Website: bh-photo
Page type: account-selection
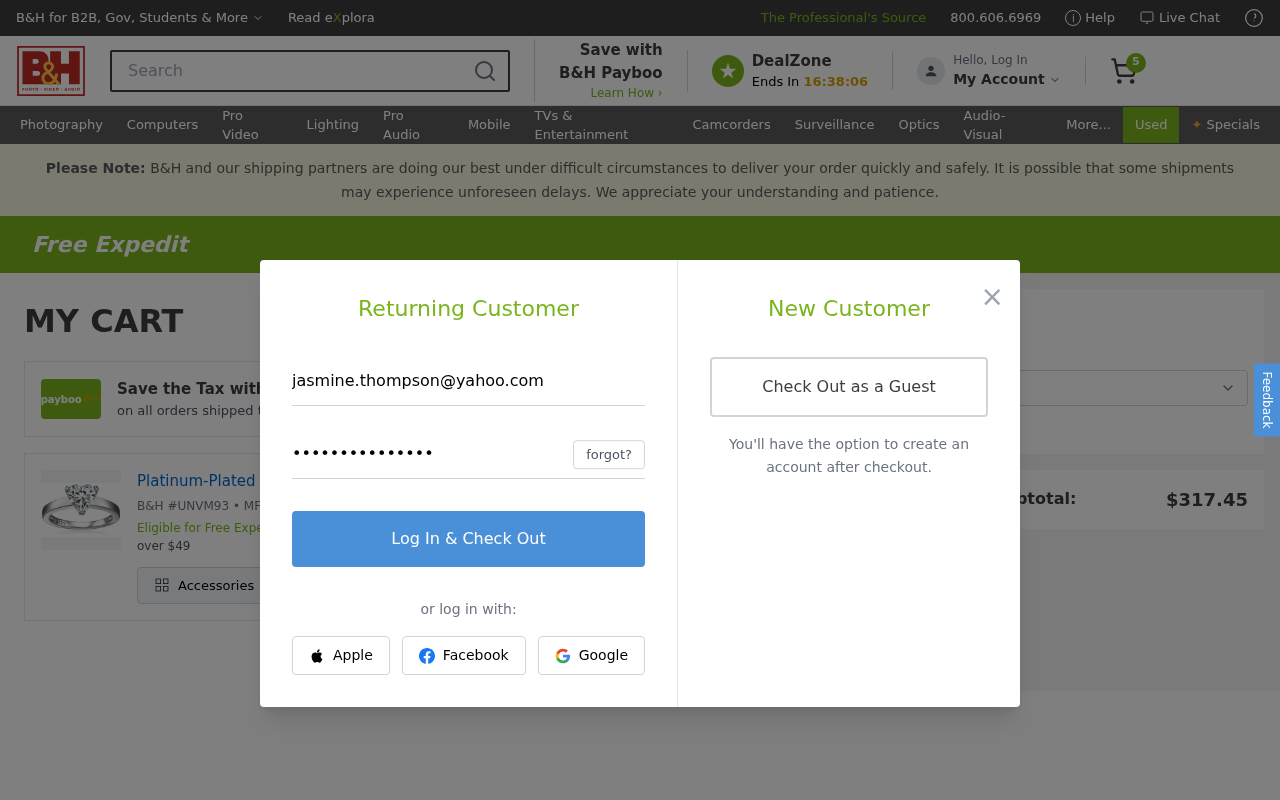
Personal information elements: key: PII_EMAIL
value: jasmine.thompson@yahoo.com
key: PII_POSTCODE
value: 72558
Product elements: key: PRODUCT1_NAME
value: Platinum-Plated Silver Heart-Shape (1.5 cttw) Solitaire Ring made with Swarovski Zirconia, Size 5
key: PRODUCT1_QUANTITY
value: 5
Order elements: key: ORDER_NUM_ITEMS
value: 5
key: ORDER_SUBTOTAL
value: $317.45
Search elements: key: HEADER_SEARCH
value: Search
Other elements: key: BH_ITEM_NUMBER
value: UNVM93
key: MFR_NUMBER
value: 90735E